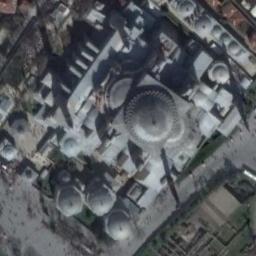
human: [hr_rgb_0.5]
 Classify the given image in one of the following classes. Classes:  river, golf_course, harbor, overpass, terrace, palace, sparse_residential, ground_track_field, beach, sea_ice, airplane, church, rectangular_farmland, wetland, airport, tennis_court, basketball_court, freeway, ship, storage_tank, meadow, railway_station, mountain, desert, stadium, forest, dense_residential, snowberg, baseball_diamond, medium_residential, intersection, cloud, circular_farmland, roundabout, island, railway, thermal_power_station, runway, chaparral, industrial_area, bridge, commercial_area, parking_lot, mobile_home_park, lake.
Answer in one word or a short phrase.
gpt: palace